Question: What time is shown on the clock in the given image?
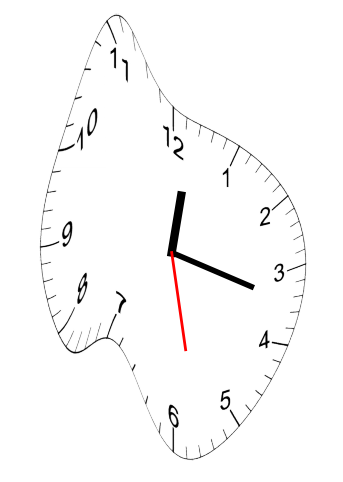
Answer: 12:17:28